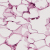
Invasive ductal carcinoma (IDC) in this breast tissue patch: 0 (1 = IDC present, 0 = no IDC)